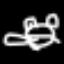
Label: frog